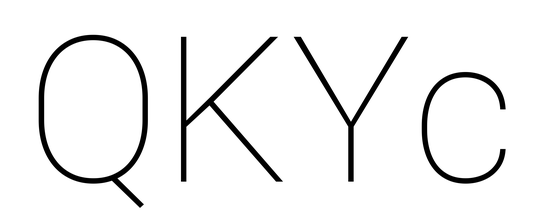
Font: Roboto_Thin